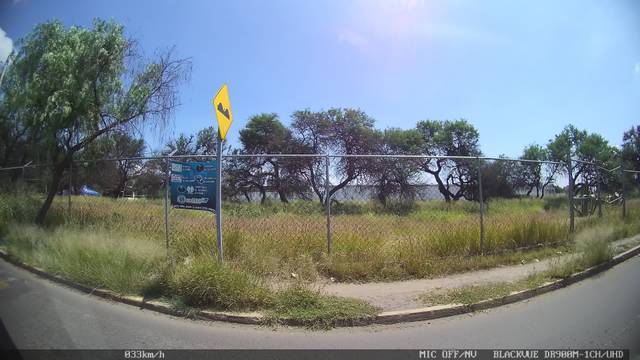
Region: Mexico
Coordinates: 20.532, -100.829